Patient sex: M
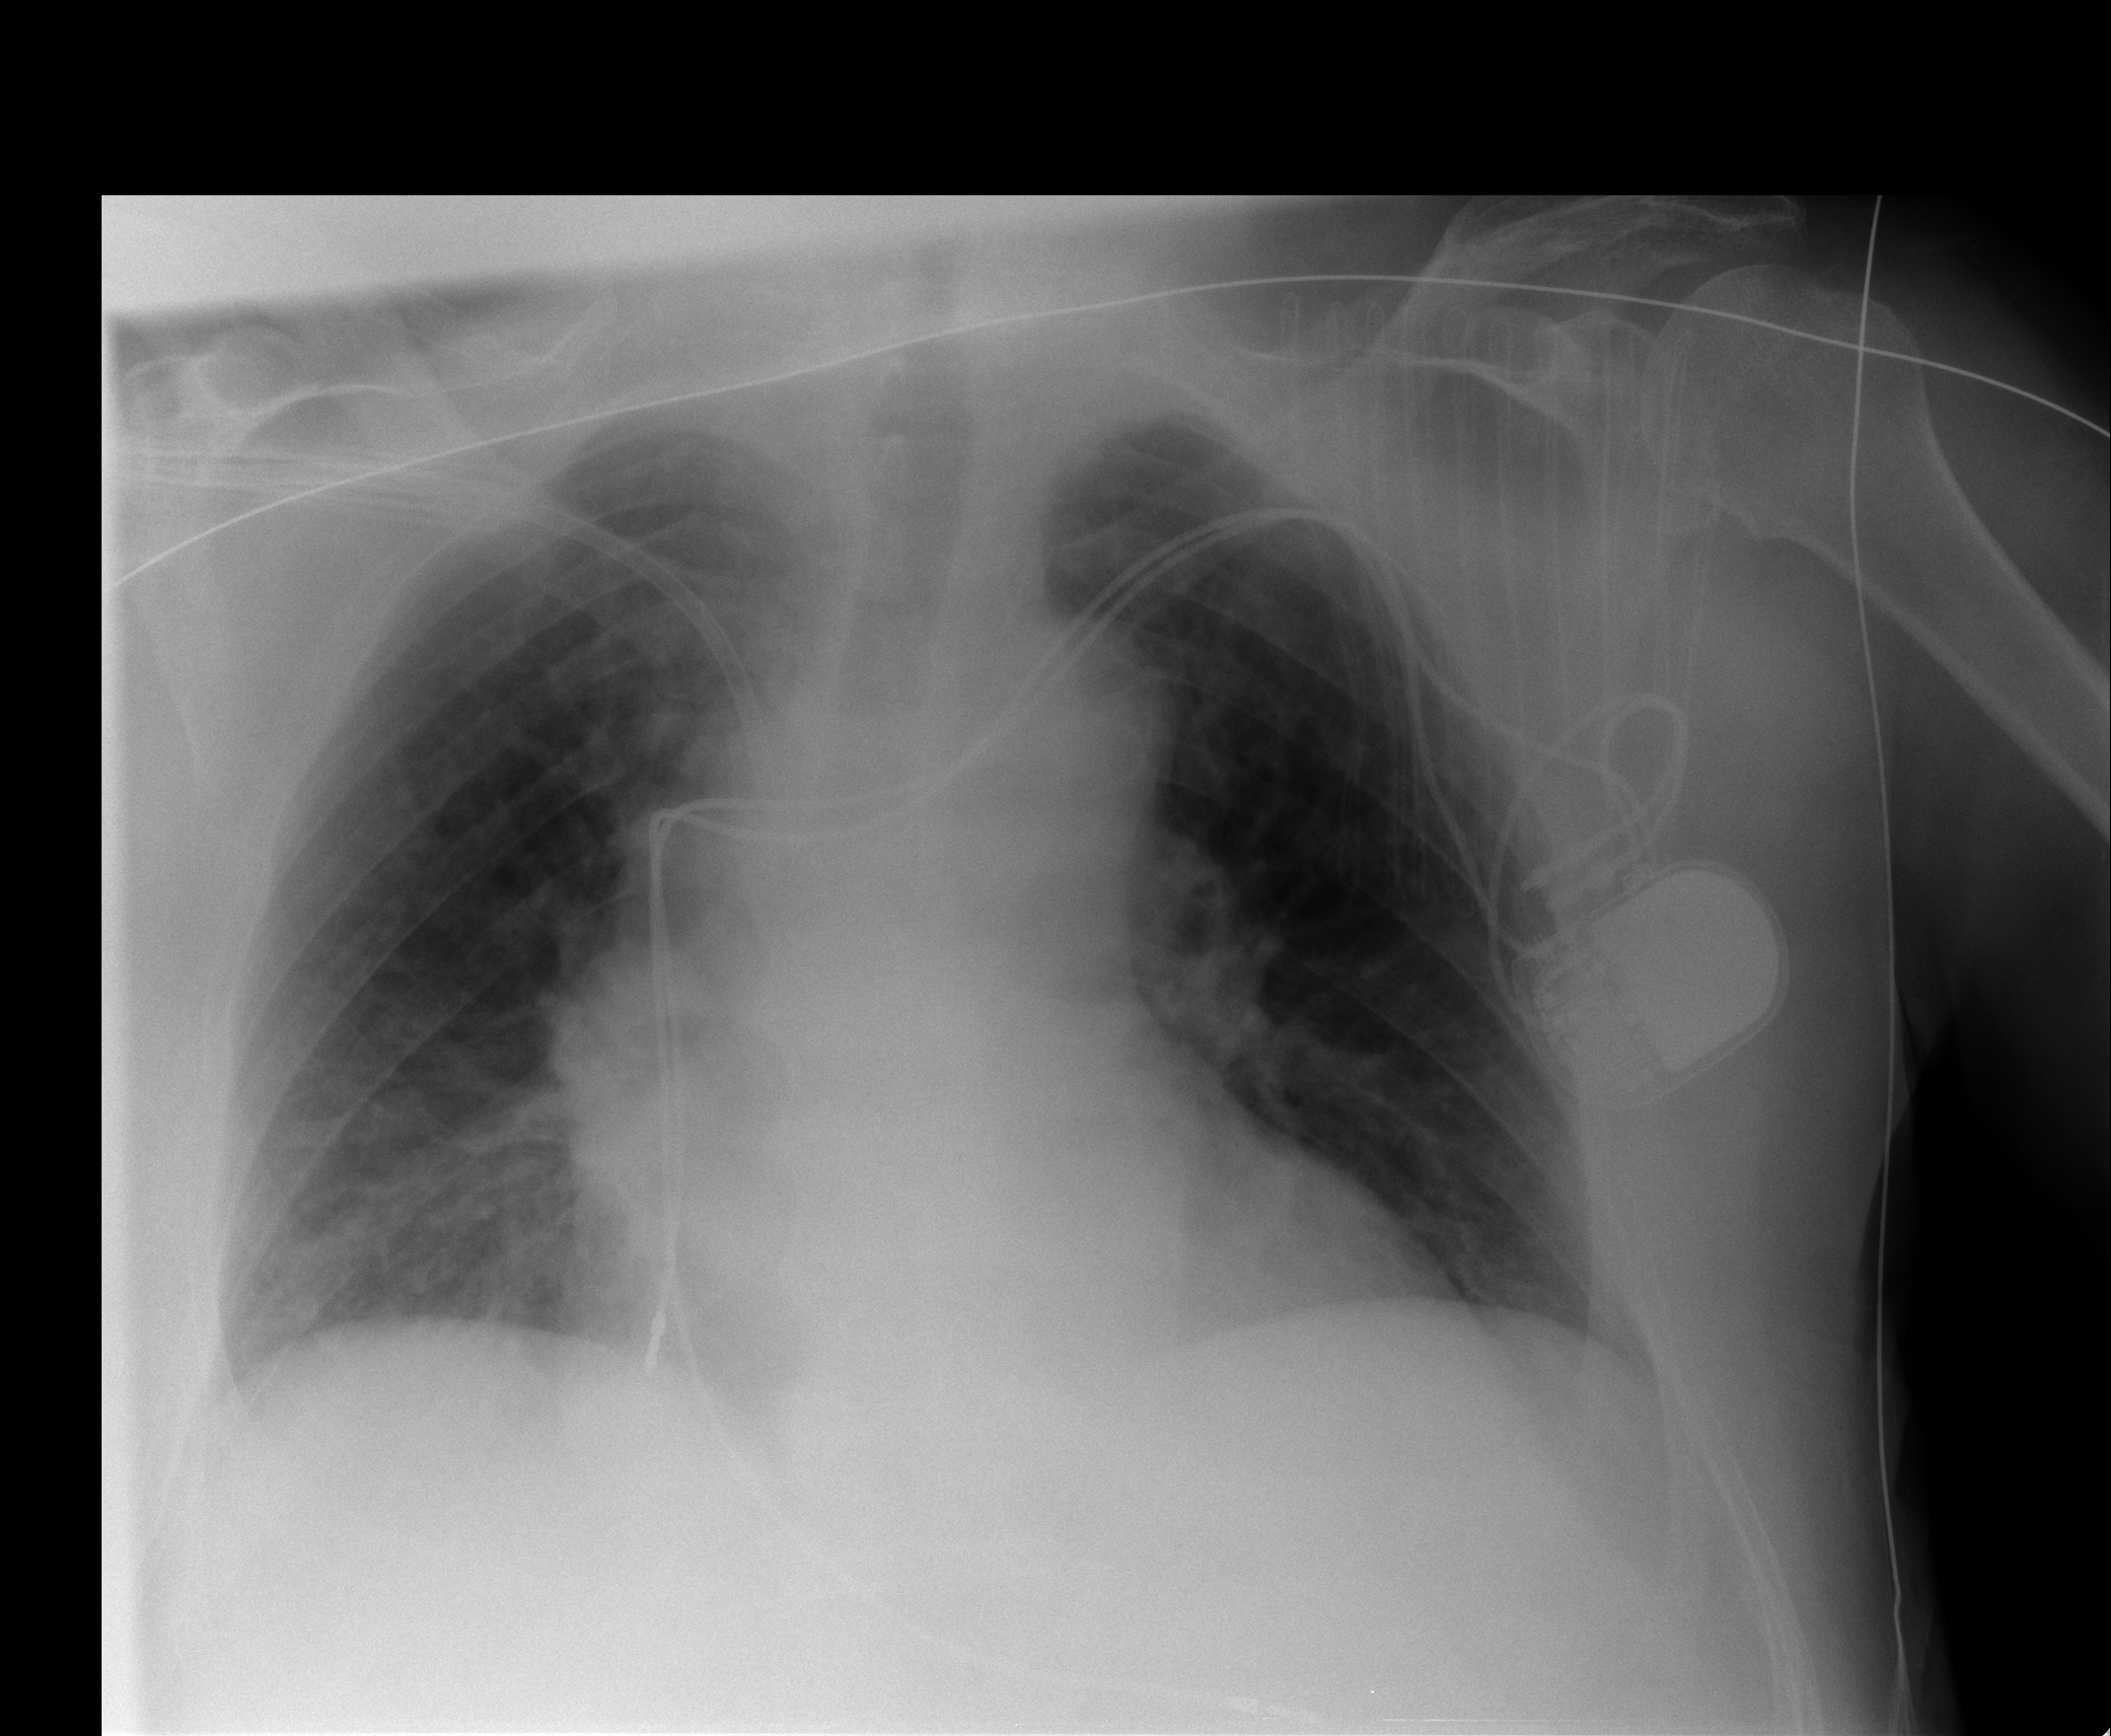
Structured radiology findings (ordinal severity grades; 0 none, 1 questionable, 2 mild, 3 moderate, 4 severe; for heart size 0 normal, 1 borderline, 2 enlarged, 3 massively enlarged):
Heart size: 1
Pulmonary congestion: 1
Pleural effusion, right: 1
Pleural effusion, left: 1
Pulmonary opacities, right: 0
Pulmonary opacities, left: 0
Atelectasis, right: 2
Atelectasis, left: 0